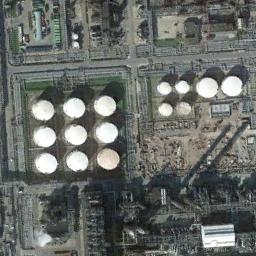
Label: storage tanks